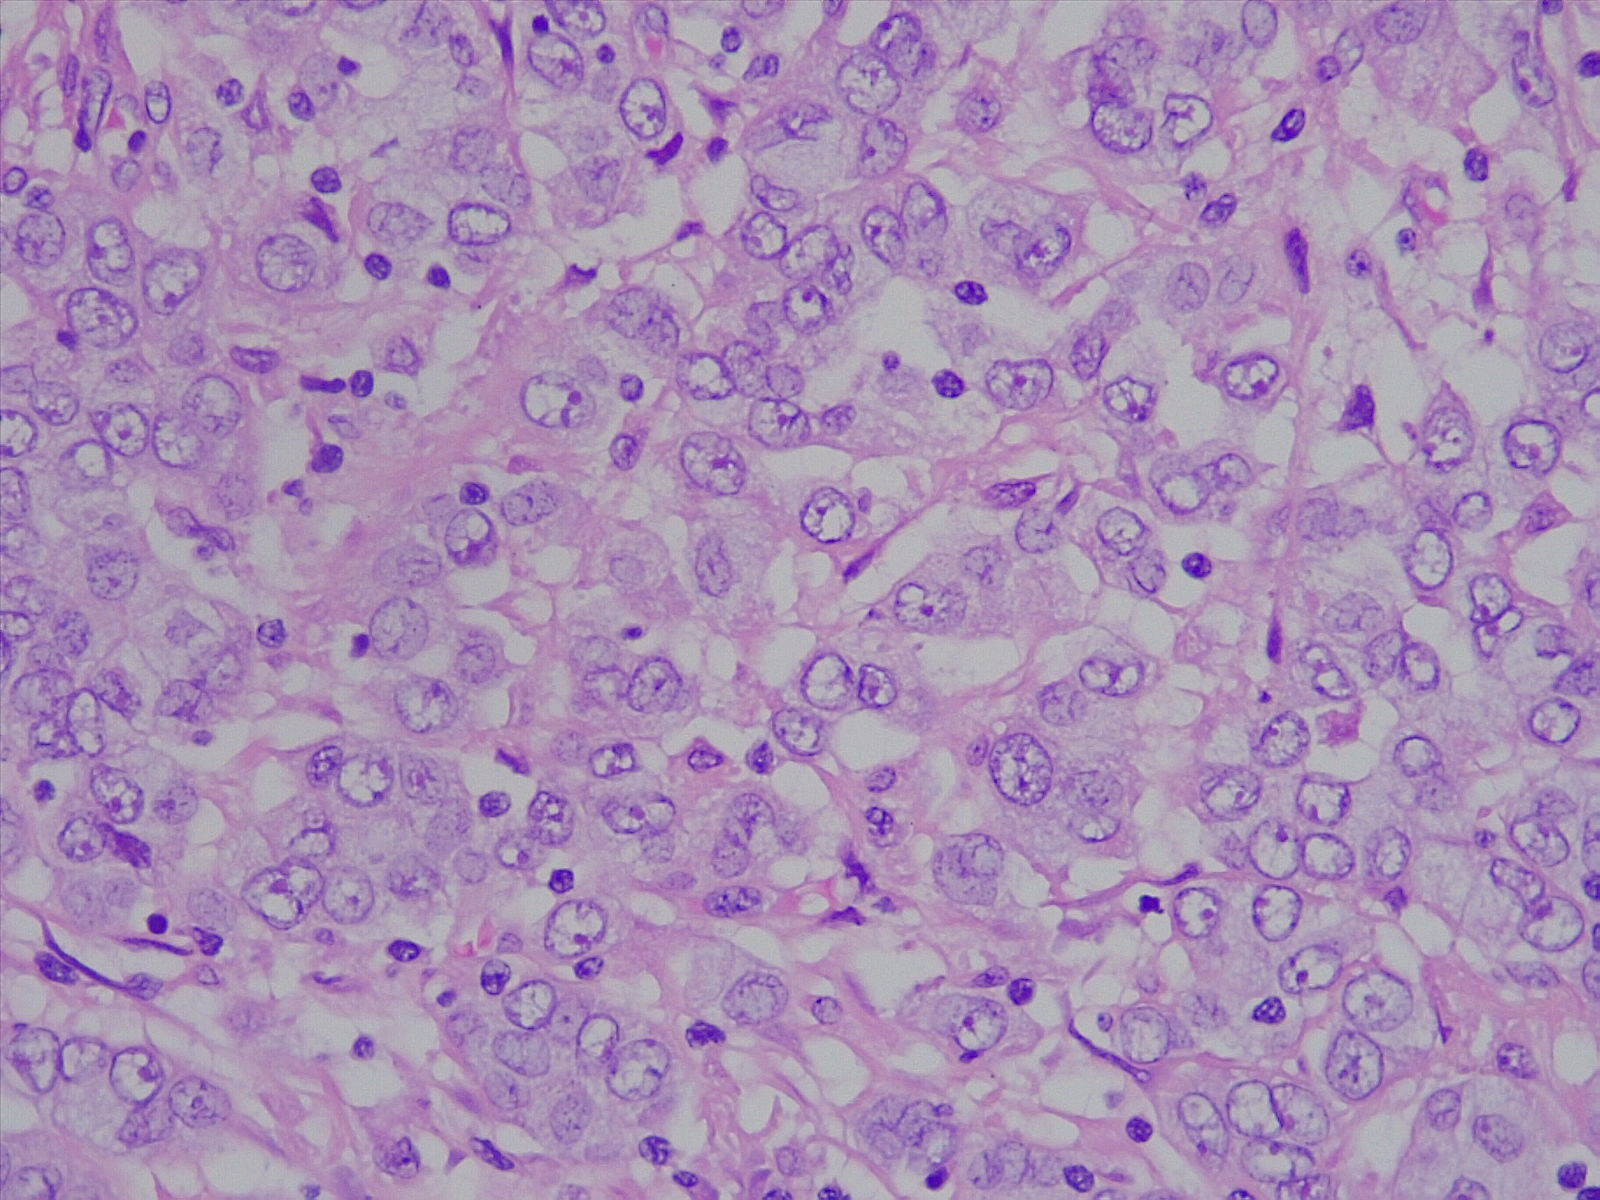
Label: lung adenocarcinoma, poorly differentiated